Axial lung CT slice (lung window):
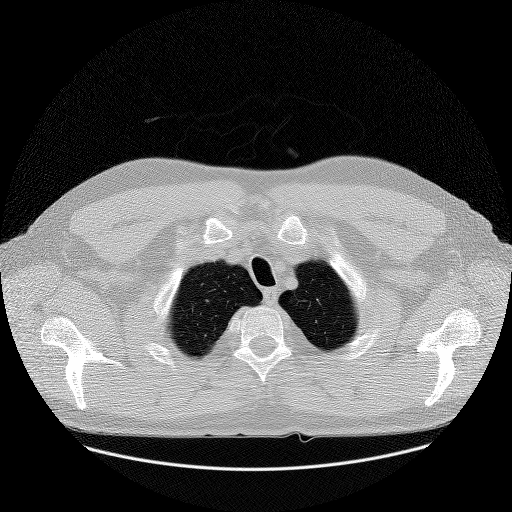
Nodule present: no